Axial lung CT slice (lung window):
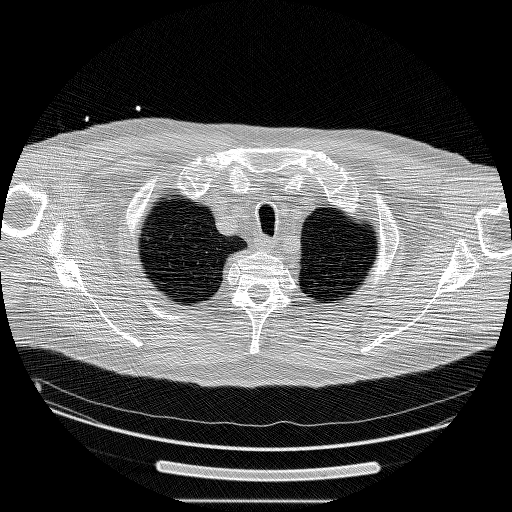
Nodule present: no